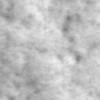
Label: no_change